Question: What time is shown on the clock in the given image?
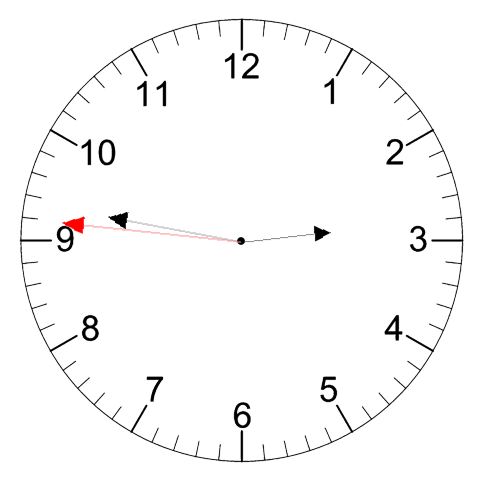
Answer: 02:46:46